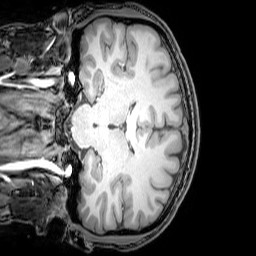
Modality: T1w
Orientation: coronal
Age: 21
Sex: male
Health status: healthy
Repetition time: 0.081 s
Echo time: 0.037 s